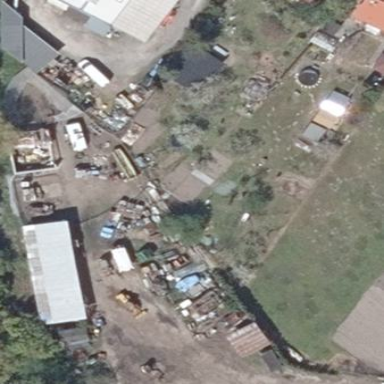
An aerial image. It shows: Farmyard area.